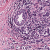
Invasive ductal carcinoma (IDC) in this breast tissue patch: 1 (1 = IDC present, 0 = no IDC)